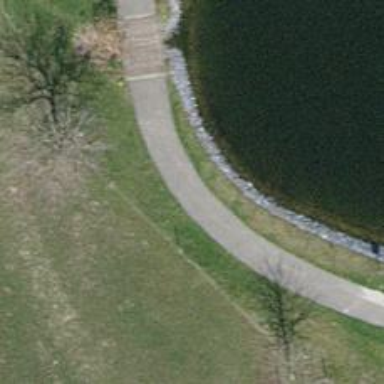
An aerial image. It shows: Designated golf cart path with asphalt surface alongside service road.